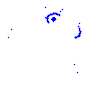
Particle: kaon